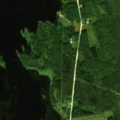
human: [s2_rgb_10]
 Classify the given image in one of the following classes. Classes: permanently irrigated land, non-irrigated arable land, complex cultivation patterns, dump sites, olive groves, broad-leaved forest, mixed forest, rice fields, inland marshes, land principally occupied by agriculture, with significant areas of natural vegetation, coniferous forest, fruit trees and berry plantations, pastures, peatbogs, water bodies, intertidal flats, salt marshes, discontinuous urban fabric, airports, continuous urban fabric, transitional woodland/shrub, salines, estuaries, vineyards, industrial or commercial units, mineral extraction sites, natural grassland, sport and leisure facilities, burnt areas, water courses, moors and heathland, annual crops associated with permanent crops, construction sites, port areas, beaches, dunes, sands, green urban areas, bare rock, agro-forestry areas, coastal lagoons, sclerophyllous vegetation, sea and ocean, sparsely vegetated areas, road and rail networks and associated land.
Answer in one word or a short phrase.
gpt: land principally occupied by agriculture, with significant areas of natural vegetation, broad-leaved forest, coniferous forest, mixed forest, transitional woodland/shrub, water bodies